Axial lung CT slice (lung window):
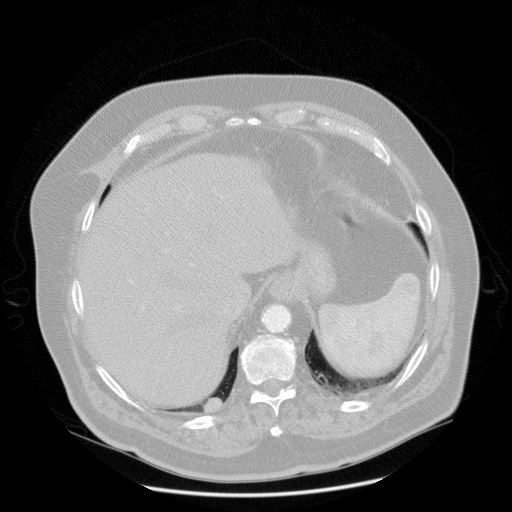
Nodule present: no